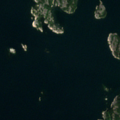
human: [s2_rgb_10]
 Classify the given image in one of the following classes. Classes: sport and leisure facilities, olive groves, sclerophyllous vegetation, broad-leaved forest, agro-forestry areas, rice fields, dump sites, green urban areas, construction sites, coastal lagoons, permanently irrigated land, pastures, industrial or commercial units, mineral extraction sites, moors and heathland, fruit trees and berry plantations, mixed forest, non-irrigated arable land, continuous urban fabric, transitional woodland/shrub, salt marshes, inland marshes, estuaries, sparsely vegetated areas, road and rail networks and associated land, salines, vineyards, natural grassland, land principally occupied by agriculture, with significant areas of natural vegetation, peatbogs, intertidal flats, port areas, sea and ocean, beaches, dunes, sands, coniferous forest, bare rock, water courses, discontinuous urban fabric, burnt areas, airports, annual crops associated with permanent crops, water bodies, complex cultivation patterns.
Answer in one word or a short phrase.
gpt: coniferous forest, sea and ocean